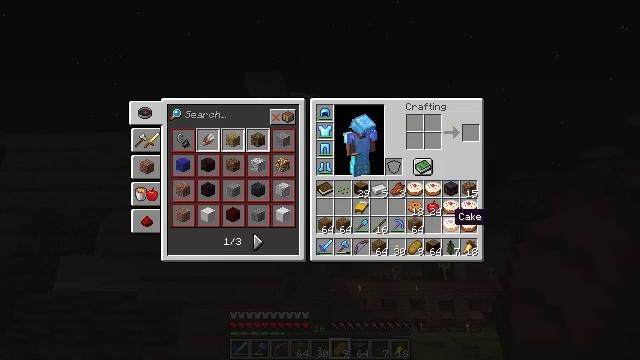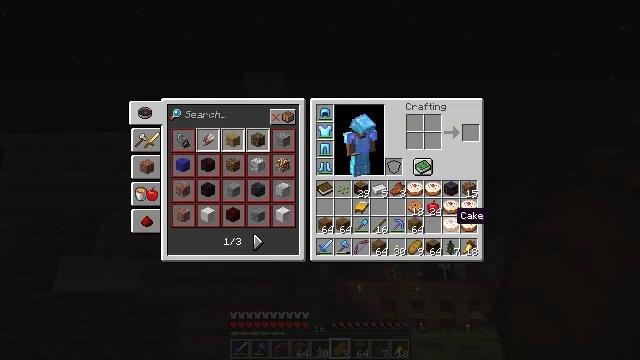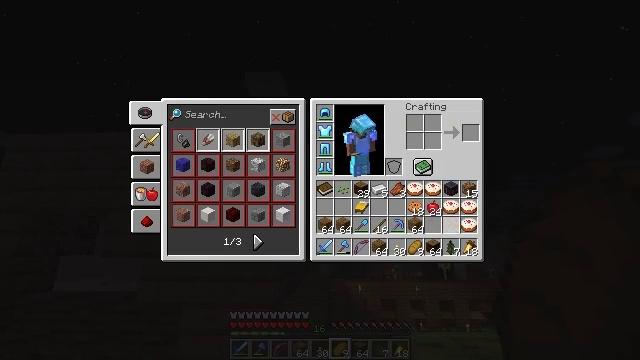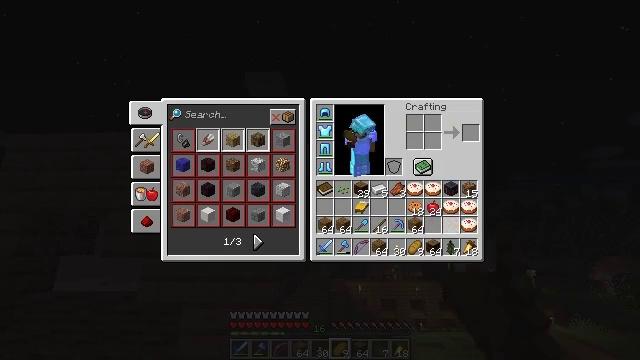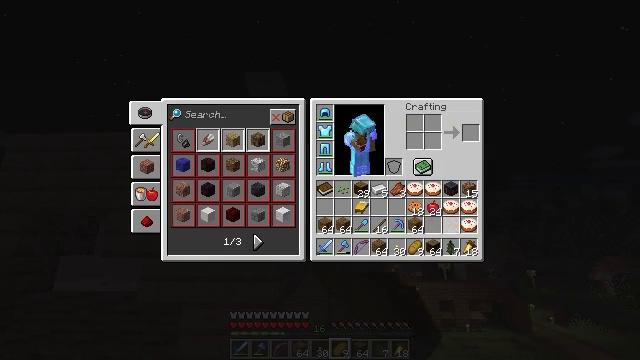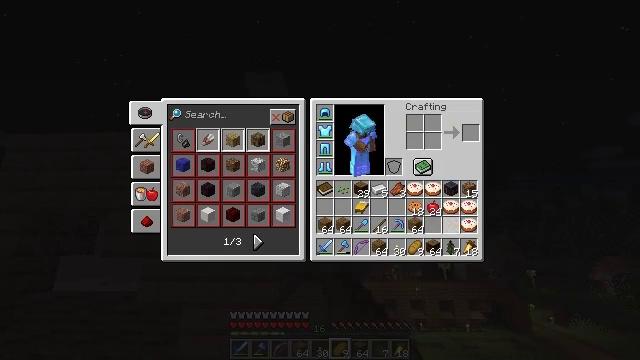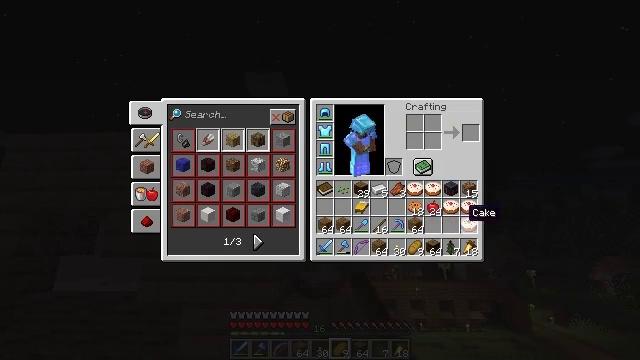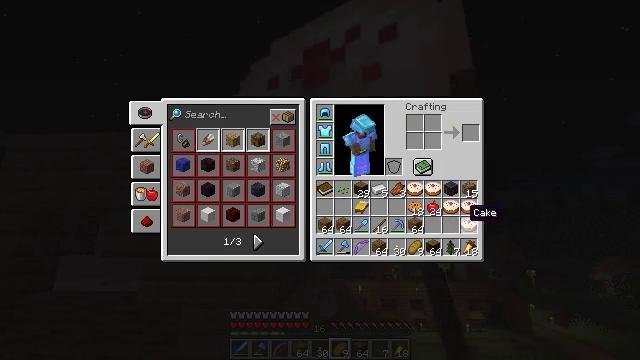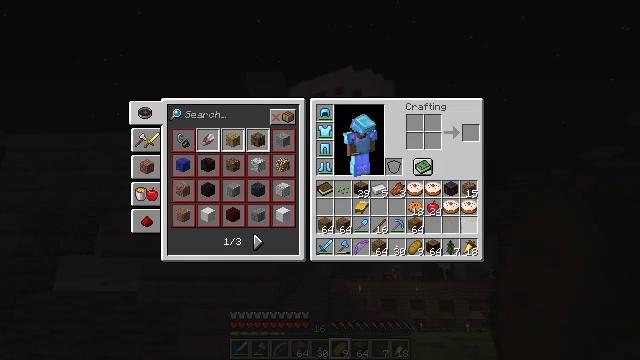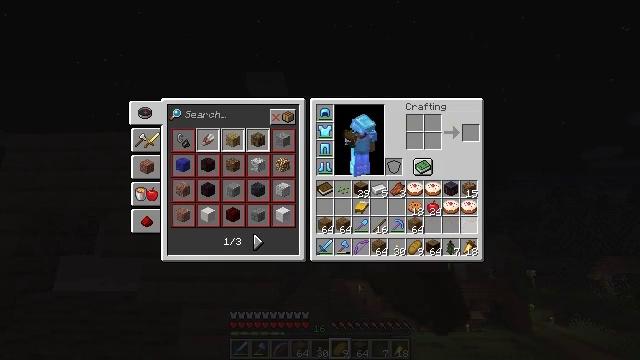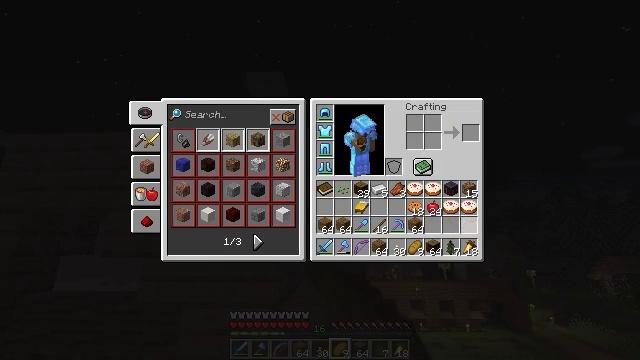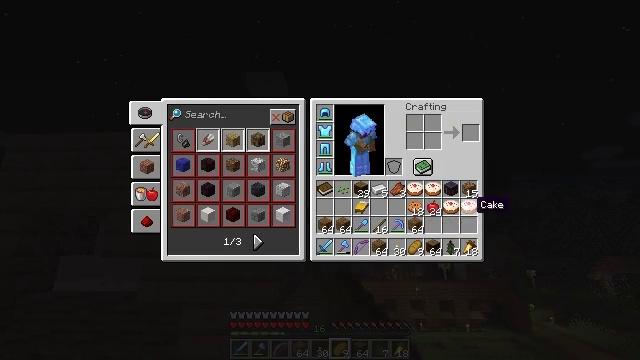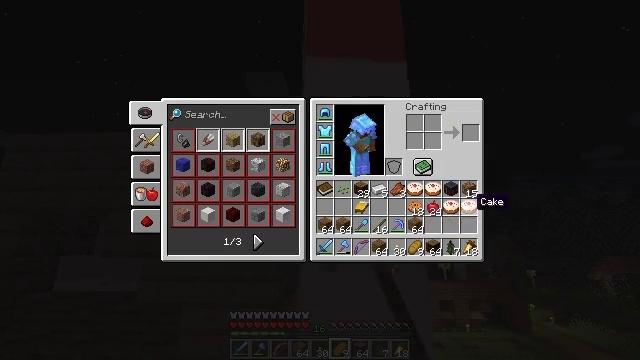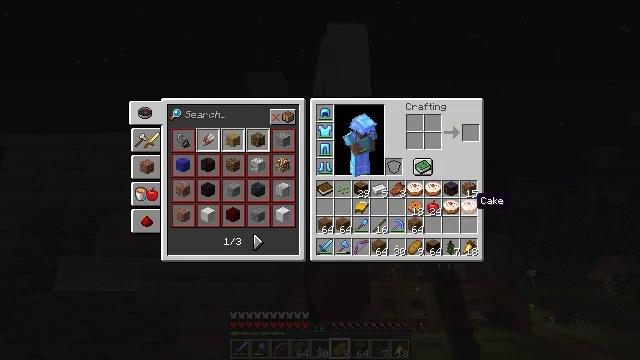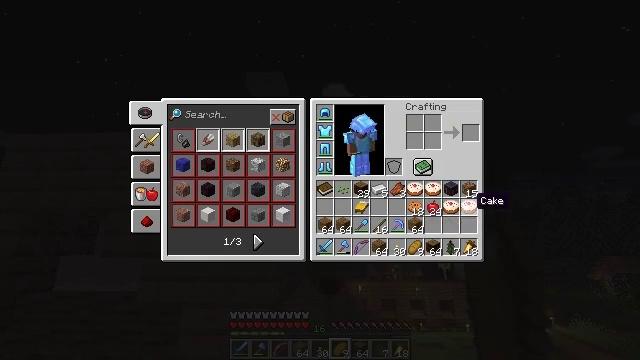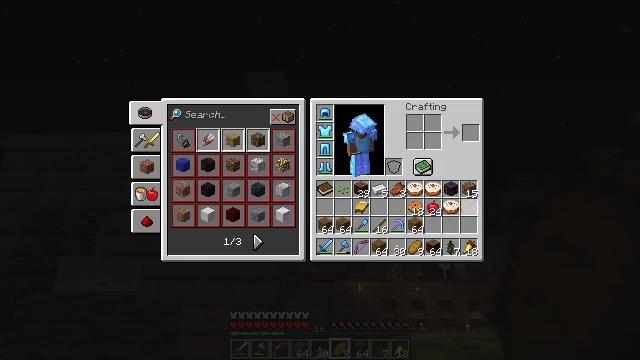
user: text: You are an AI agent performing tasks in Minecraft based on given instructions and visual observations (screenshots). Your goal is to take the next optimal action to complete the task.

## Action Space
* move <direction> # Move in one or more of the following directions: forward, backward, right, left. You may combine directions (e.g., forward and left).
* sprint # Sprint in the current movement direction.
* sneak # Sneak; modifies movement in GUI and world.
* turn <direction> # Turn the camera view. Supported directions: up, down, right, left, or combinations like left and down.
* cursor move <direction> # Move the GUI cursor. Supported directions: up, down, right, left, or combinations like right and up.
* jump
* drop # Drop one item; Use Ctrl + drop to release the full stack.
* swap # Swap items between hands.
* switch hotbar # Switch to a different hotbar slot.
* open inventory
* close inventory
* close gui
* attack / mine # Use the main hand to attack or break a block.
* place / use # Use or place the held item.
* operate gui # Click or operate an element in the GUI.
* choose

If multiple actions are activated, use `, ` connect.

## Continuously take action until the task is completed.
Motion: motion action
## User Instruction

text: Remove a cake from the inventory.
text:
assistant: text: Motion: no_op
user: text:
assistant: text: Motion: drop
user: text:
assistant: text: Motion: drop
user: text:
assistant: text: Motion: no_op
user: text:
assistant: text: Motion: no_op
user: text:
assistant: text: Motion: no_op
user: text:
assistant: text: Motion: no_op
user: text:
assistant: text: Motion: drop
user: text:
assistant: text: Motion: drop
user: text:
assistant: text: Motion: drop
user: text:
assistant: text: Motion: no_op
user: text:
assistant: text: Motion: no_op
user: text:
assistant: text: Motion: no_op
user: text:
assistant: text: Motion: no_op
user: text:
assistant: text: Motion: drop
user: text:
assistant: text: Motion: drop
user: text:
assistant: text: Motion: cursor move left
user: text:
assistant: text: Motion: no_op
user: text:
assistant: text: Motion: no_op
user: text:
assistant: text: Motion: drop
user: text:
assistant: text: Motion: drop
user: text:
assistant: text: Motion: drop
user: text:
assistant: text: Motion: no_op
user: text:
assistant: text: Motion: no_op
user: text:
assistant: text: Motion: no_op
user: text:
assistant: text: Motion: no_op
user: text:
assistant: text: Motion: drop
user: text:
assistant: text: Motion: drop
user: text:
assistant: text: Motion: drop
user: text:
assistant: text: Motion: cursor move left